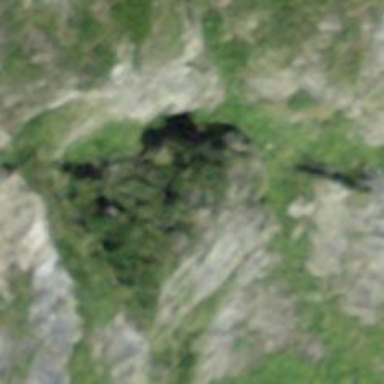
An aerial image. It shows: Cliff in nature.